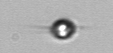
Label: Acanthoica_quattrospina